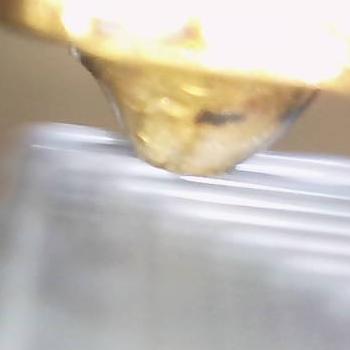
Flow rate: 42%